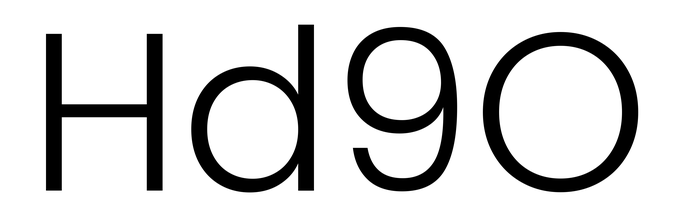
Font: Poppins-Light